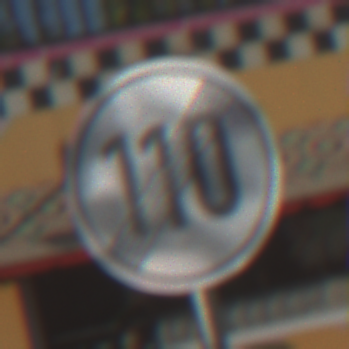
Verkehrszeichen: EndeGeschwindigkeit110
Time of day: MorningAfternoon
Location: Outdoor (Special)
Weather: PartlyCloudy
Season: NotSpecified
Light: Natural